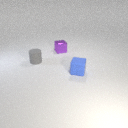
small blue rubber cube in front of small gray rubber cylinder